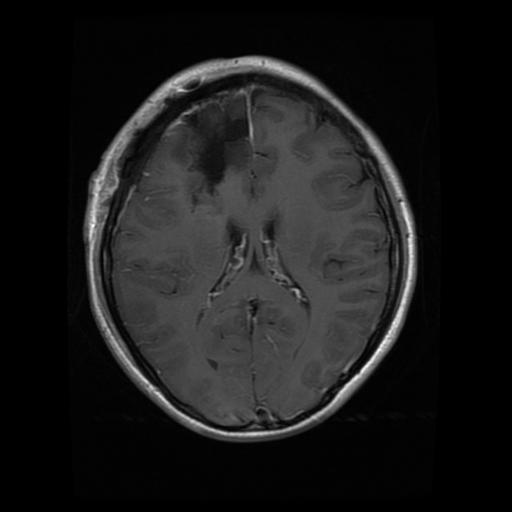
Label: glioma